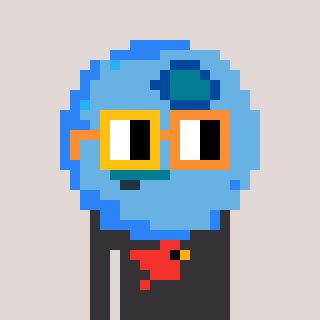
a pixel art character with square yellow and orange glasses, a blueberry-shaped head and a grayscale-colored body on a warm background